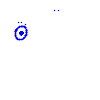
Particle: pion